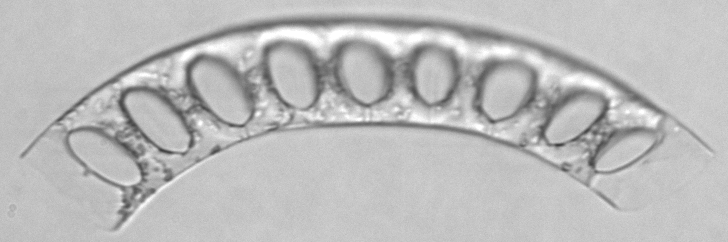
Label: Eucampia